Question: I'm trying to have a ListView with icon and text but there is a little problem as you can see in the screen shot (only a very small part of text is visible!):

Here is the xml files creating this layout:
'''
//The overall layout
<?xml version="1.0" encoding="utf-8"?>
<LinearLayout
android:id="@+id/LinearLayout01"
android:layout_width="fill_parent"
android:layout_height="fill_parent"
xmlns:android="http://schemas.android.com/apk/res/android" >
<ListView
android:id="@+id/ListView01"
android:layout_width="match_parent"
android:layout_height="match_parent" >
</ListView>
</LinearLayout>
// this layout is for single rows
<?xml version="1.0" encoding="utf-8"?>
<LinearLayout xmlns:android="http://schemas.android.com/apk/res/android"
android:layout_width="fill_parent"
android:layout_height="wrap_content"
android:orientation="horizontal">
<ImageView
android:id="@+id/lIcon"
android:layout_width="wrap_content"
android:layout_height="wrap_content" />
<TextView
android:id="@+id/lText"
android:layout_width="wrap_content"
android:layout_height="wrap_content"/>
</LinearLayout>
'''
: This is the getView method of my custom adapter.
'''
public View getView(int position, View convertView, ViewGroup parent) {
View myView = convertView;
cu.moveToPosition(position);
if (convertView == null) {
LayoutInflater li = getLayoutInflater();
myView = li.inflate(R.layout.listicon, null);
ImageView imageView = (ImageView) myView.findViewById(R.id.lIcon);
myView.setLayoutParams(new GridView.LayoutParams(60, 90));
myView.setPadding(8, 8, 8, 8);
byte[] b = Base64.decode(cu.getString(2),Base64.DEFAULT);
imageView.setImageBitmap(BitmapFactory.decodeByteArray(b, 0, b.length));
TextView textView = (TextView) myView.findViewById(R.id.lText);
textView.setText(cu.getString(1));
}
//cu.moveToNext();
int catID = cu.getInt(0);
myView.setTag((Object) catID);
return myView;
}
'''
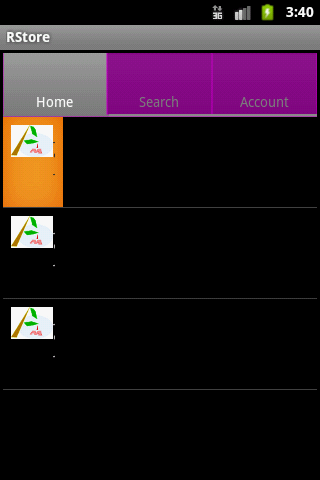
Answer: Try setting 'layout_width' of the ListView and TextView to 'fill_parent'
you're resetting list item width in the 'getView'. Either remove or correct your code